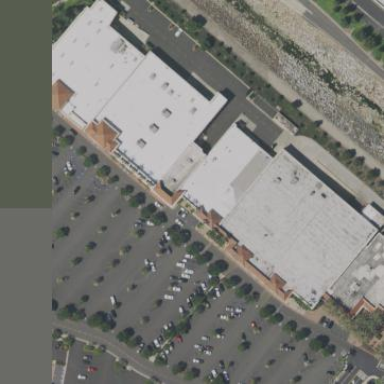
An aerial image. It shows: Building.